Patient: sex M, age 55
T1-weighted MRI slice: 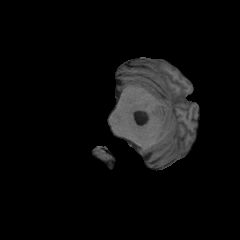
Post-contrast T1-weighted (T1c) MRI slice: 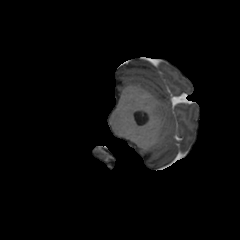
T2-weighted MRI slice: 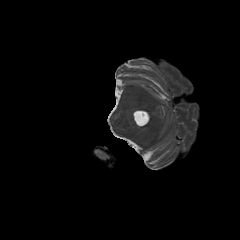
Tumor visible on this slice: no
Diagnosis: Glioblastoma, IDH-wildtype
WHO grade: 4